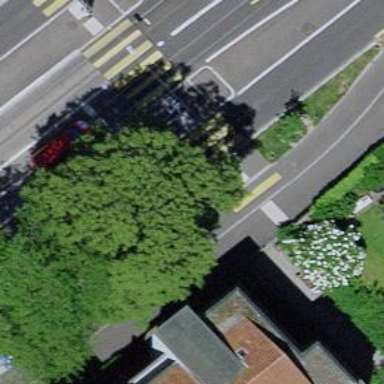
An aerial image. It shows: Avenue of trees.